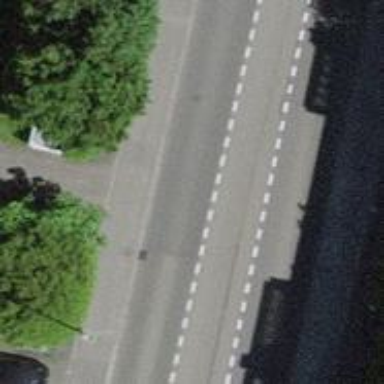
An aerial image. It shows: Bus stop equipped with public transport stop position.